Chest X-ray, AP view. Patient: 15 years old, sex M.
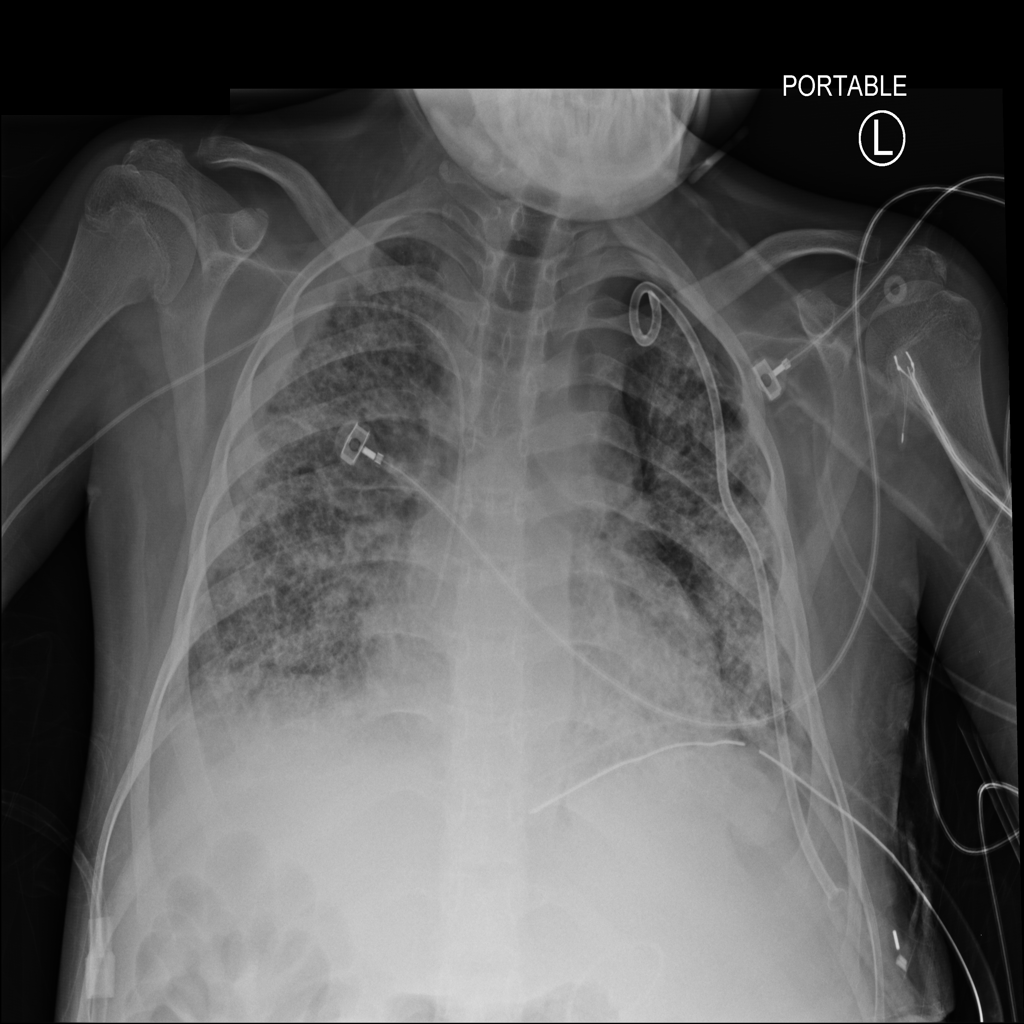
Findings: Pneumothorax